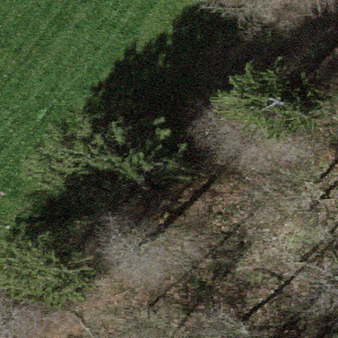
Label: other